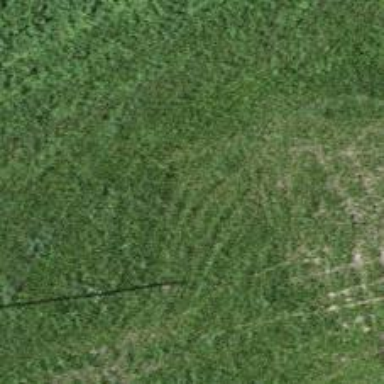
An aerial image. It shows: Pipeline marker.